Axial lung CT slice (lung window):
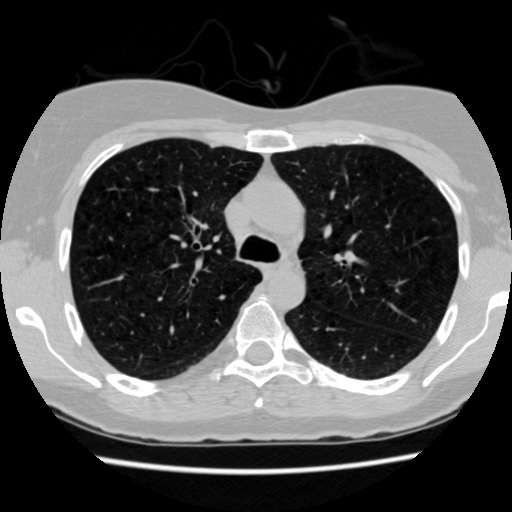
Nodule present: no